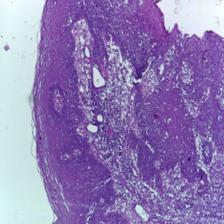
Diagnosis: OSCC